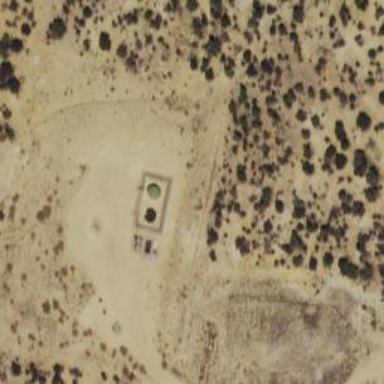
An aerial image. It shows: Storage tank with man-made structure.